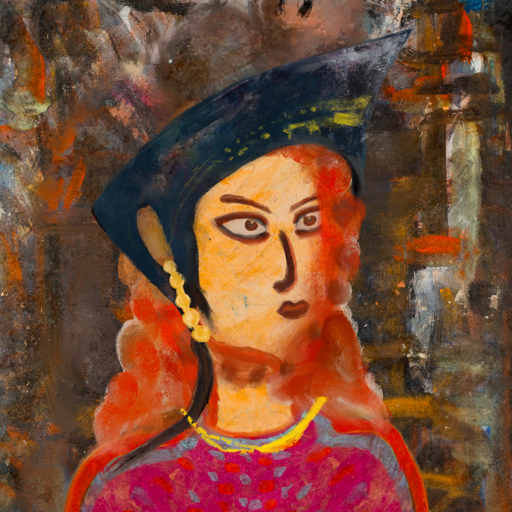
Background: GypsyQueen, Head And Neck Side: Experience, Face Side: Roy_Bahadur, Bust: Sisters, Hair Side: Rupkatha, Head Accessory: Irani, Second Necklace: Blank, Necklace: Irani_1, Baby: Blank